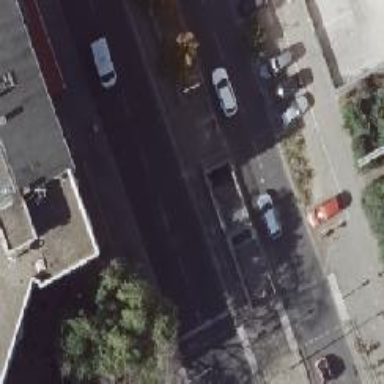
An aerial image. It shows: Subway entrance.